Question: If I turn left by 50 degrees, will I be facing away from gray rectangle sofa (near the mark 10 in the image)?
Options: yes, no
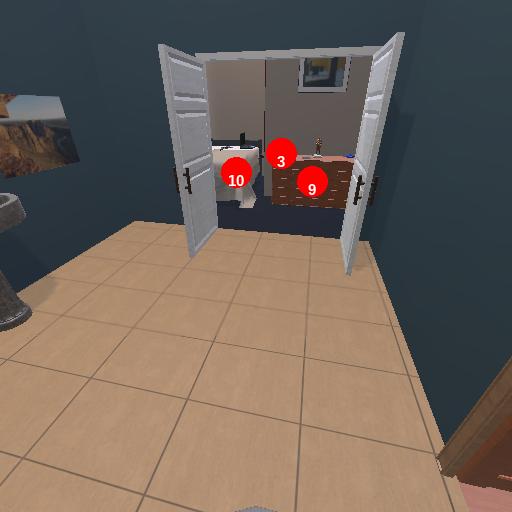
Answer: yes